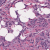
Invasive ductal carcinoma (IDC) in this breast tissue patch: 1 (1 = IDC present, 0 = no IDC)